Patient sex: M
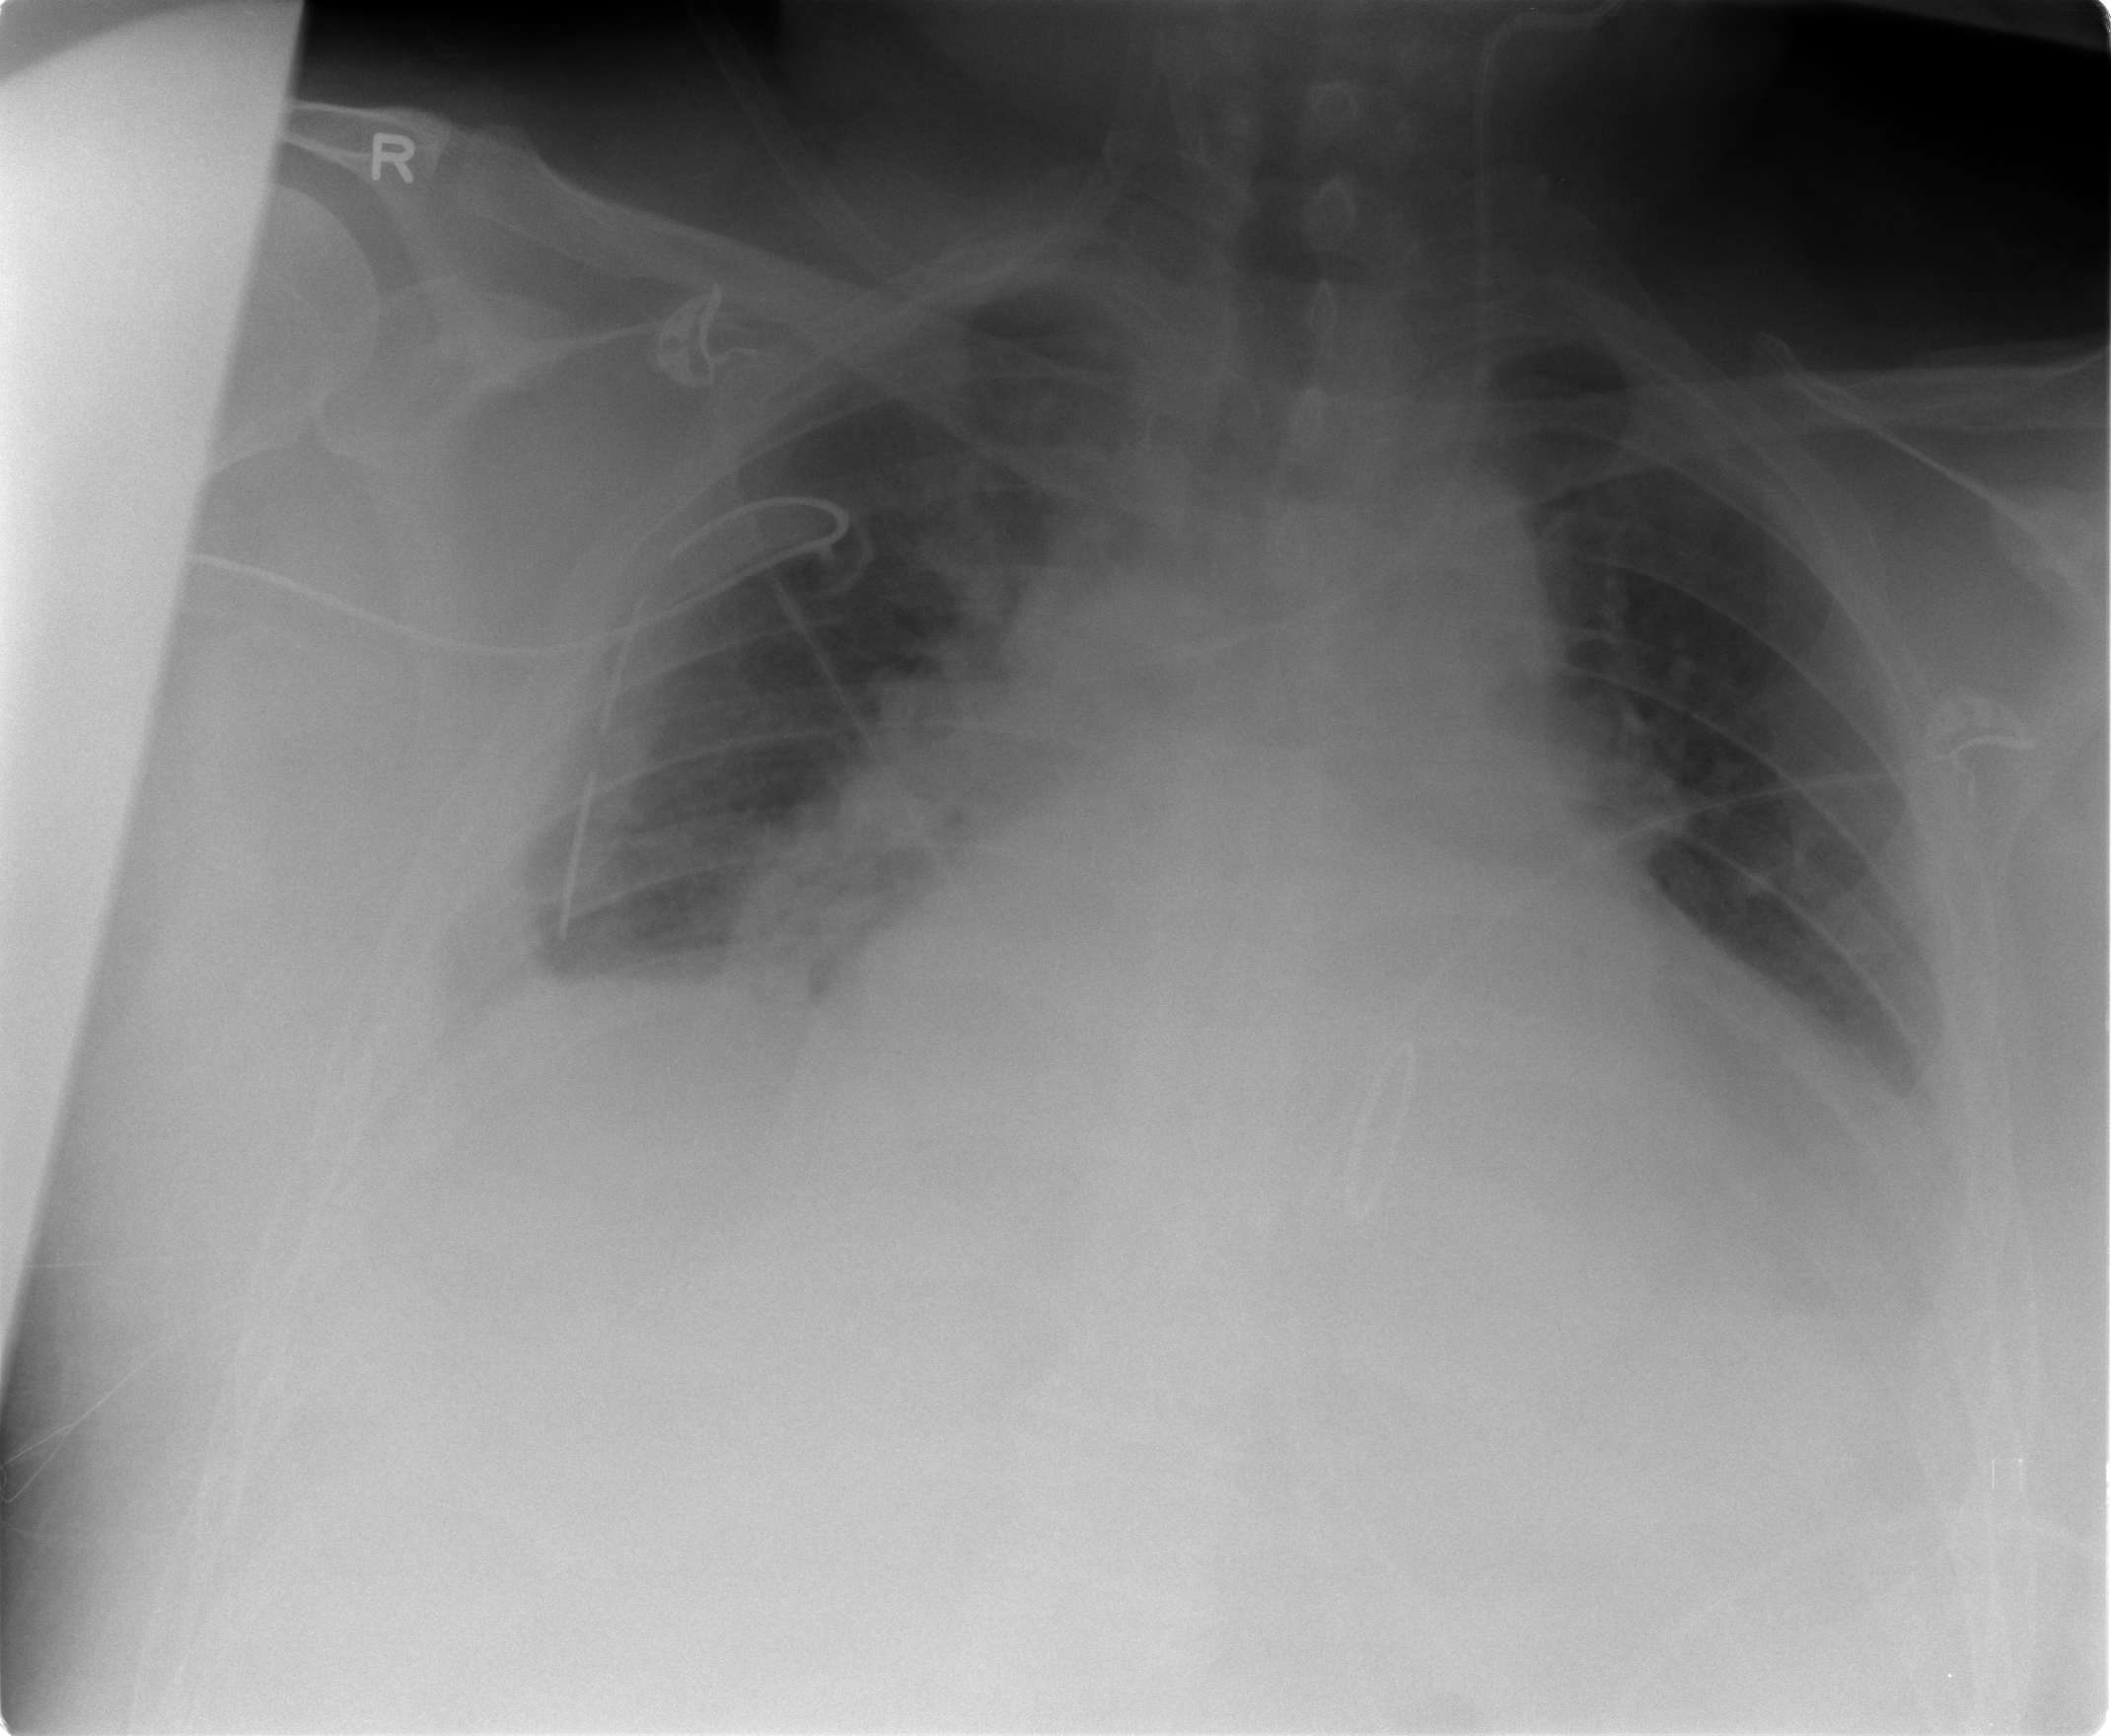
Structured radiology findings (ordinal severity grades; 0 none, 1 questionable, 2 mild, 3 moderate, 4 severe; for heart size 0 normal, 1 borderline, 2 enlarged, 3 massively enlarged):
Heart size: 3
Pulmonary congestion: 2
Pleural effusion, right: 1
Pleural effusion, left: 2
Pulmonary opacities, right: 1
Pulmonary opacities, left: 0
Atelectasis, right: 2
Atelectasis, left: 2